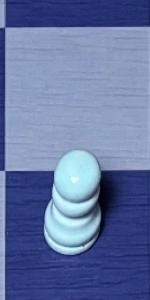
Label: Pawn_White